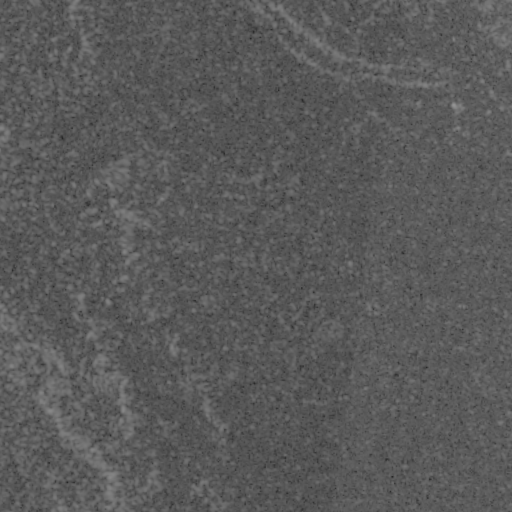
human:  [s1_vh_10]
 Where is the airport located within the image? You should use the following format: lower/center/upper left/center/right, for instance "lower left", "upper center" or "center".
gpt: The airport is located in the lower left of the image.
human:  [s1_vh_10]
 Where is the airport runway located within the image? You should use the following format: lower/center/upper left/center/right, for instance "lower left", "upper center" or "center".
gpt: The airport runway is located in the lower left of the image.
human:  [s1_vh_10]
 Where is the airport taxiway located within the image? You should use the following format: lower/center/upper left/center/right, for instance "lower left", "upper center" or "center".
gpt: The airport taxiway is located in the lower left of the image.
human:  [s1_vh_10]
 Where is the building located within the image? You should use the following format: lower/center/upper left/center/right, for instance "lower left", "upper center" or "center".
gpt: The building is located in the lower left of the image.
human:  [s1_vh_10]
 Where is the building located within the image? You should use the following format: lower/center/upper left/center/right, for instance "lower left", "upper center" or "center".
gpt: The building is located in the lower left of the image.
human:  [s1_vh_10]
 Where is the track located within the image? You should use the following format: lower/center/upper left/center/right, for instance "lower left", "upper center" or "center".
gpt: There is no track in the image.

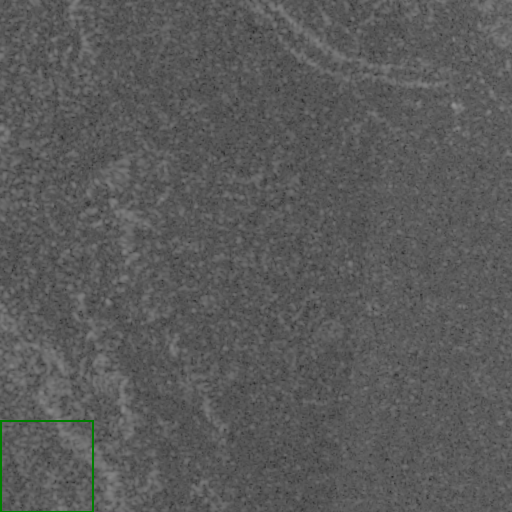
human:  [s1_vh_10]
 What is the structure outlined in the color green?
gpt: The structure outlined in green is an airport.
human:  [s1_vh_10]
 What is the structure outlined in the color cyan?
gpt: There is no cyan outline.